You are looking at a signal-to-image encoding: consecutive vibration samples arranged as the rows of a grayscale square. Classify the bearing condition as one of: normal, inner_race, outer_race, ball.
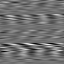
Answer: outer_race